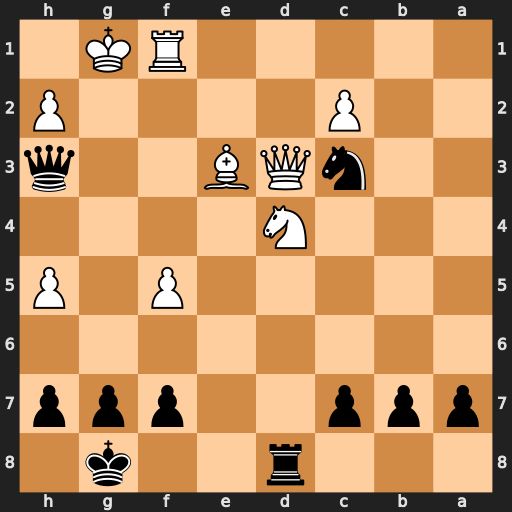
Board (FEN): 3r2k1/ppp2ppp/8/5P1P/3N4/2nQB2q/2P4P/5RK1
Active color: b
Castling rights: -
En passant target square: -
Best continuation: c5 Qxc3 cxd4 Bxd4 Qg4+